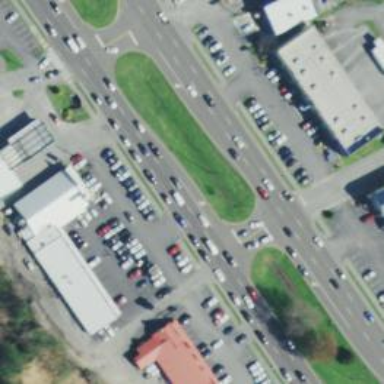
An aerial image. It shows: Trunk link highway.